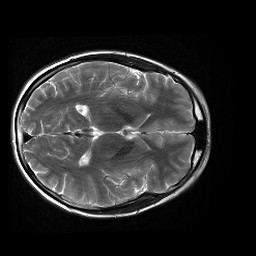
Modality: T2w
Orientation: axial
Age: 21
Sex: female
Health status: healthy
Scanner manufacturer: siemens
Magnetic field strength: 3 T
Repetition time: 4.01 s
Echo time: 0.116 s